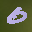
Label: 0